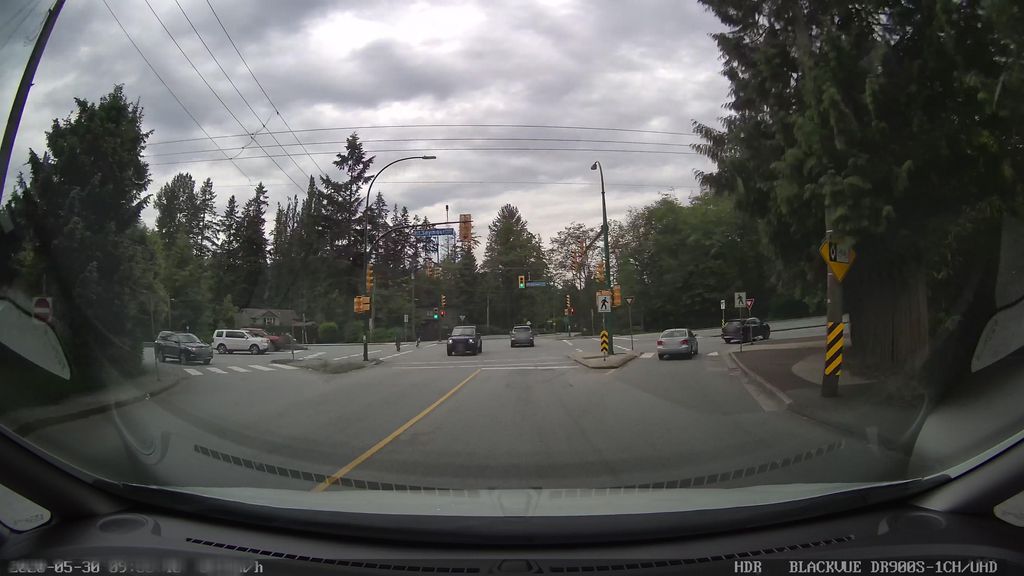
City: vancouver